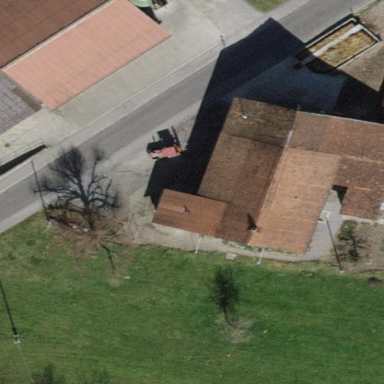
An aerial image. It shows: Farm auxiliary building.